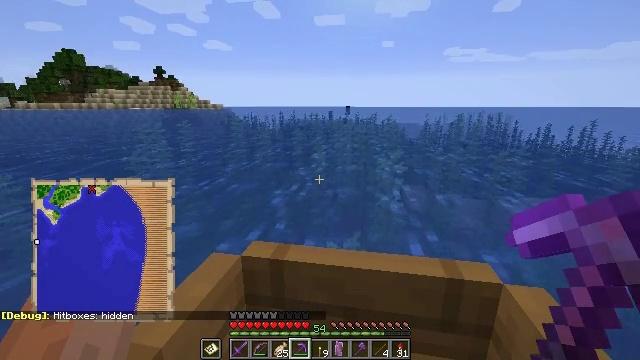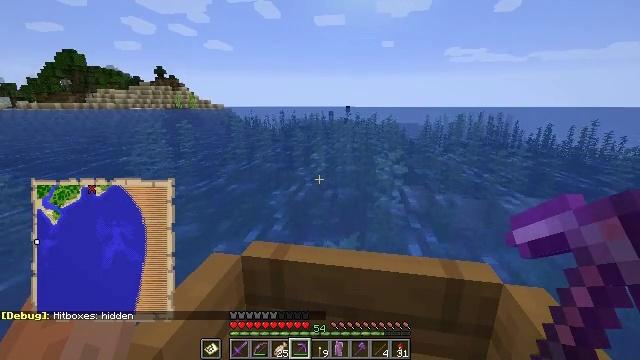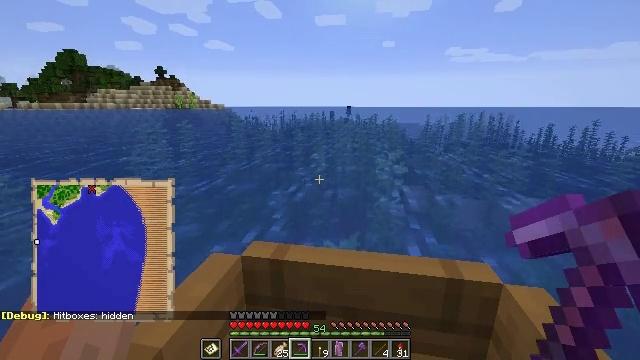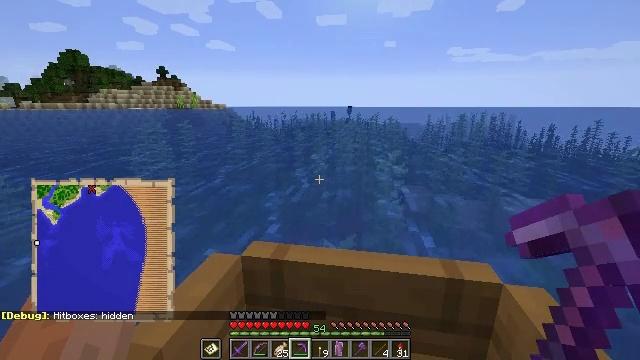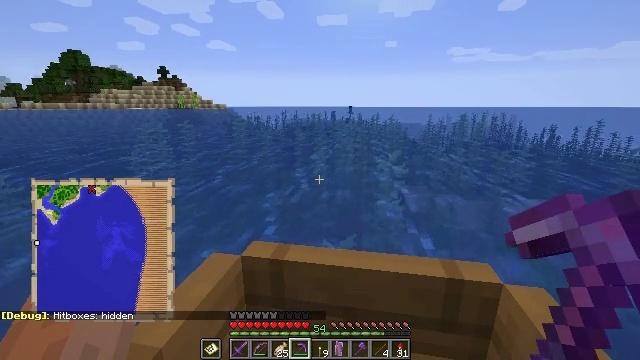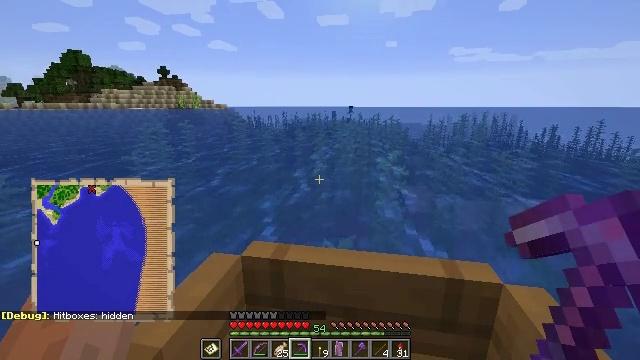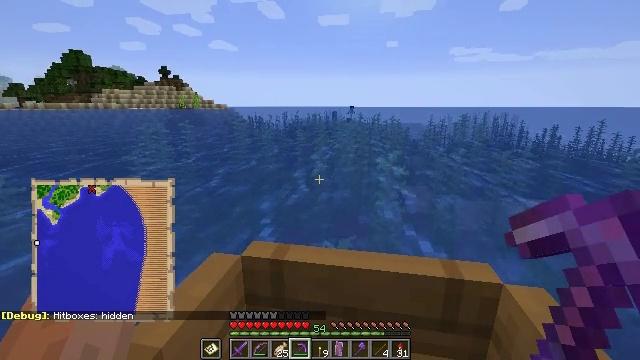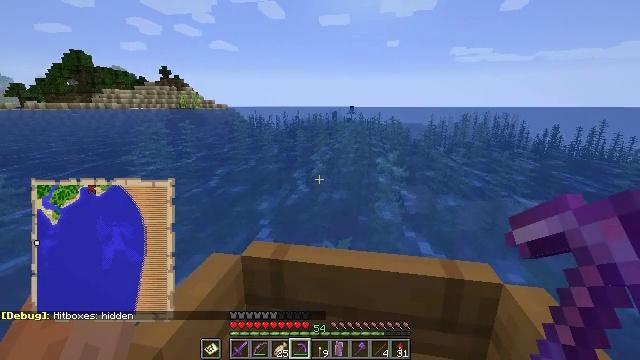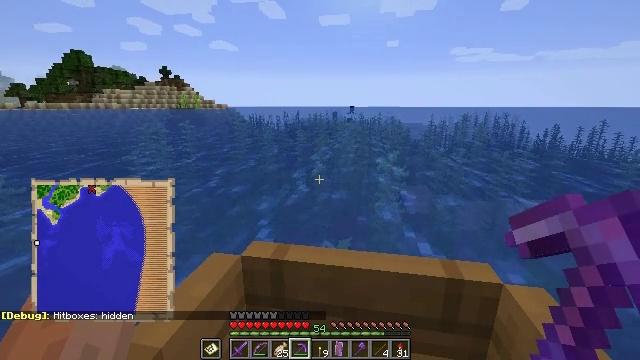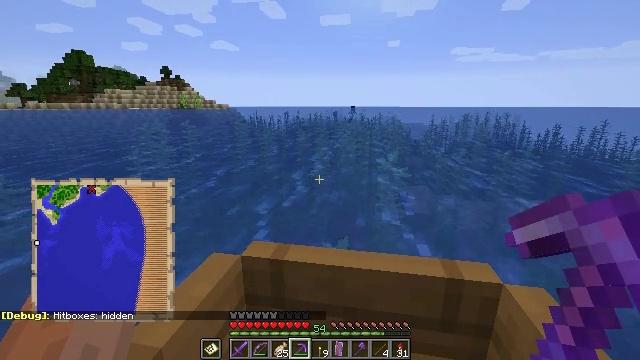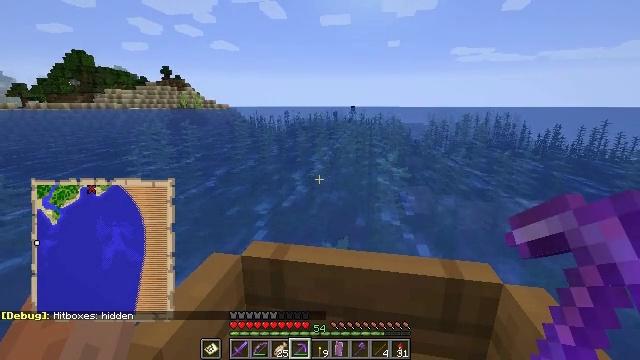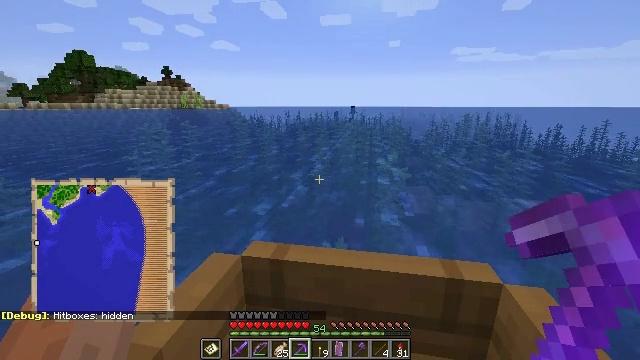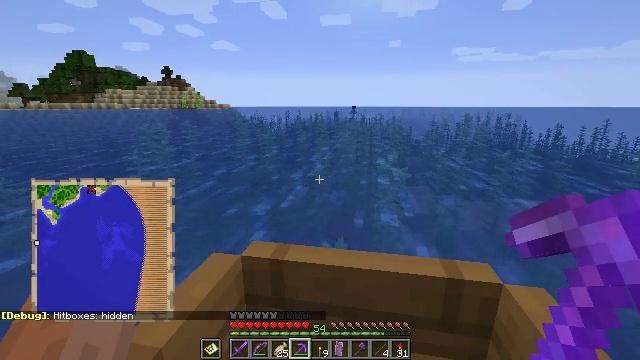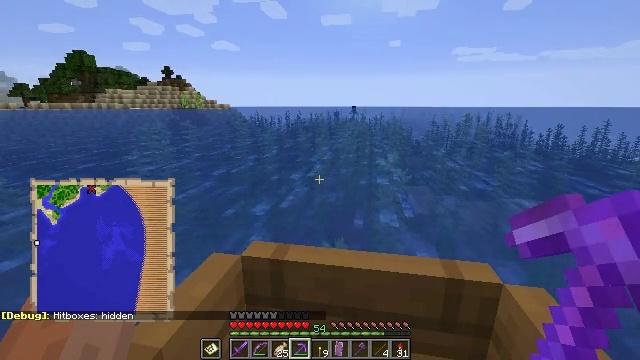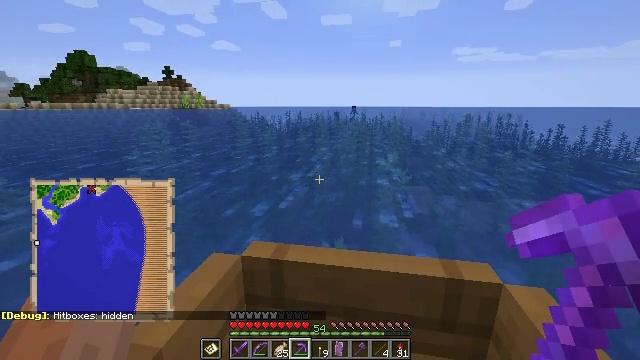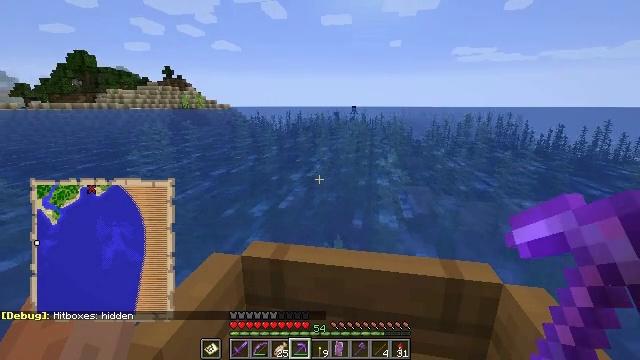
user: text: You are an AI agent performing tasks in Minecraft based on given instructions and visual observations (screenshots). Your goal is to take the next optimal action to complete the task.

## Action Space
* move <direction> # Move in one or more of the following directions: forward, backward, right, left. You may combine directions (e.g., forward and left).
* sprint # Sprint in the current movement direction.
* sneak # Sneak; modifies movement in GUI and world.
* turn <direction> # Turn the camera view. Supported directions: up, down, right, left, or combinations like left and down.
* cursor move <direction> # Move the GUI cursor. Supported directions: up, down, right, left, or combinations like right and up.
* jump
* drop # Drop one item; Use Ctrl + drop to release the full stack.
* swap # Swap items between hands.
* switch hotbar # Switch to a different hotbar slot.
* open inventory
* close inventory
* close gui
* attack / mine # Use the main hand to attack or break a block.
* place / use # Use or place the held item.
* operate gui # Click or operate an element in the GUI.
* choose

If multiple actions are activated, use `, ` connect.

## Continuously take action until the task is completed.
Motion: motion action
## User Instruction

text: Gather sand from the desert.
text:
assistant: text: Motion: no_op
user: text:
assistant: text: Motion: no_op
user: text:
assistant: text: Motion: no_op
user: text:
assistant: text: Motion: no_op
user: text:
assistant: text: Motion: no_op
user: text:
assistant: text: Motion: no_op
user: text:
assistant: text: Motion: no_op
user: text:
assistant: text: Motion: no_op
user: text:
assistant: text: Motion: no_op
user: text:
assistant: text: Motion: no_op
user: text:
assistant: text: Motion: no_op
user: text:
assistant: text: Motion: no_op
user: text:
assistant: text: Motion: no_op
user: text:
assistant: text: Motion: no_op
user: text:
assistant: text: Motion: no_op
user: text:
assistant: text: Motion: no_op
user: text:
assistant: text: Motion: no_op
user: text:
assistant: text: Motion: turn right and up
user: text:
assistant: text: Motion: turn right and up
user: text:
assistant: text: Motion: no_op
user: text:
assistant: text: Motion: no_op
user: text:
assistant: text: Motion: no_op
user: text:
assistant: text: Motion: no_op
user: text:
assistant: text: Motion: no_op
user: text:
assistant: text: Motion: move forward
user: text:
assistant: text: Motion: move forward
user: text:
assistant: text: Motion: move forward
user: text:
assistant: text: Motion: no_op
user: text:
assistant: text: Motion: no_op
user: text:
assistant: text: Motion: no_op